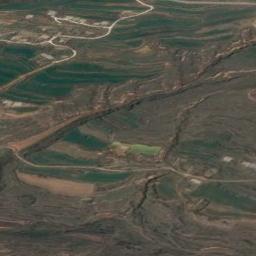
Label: terrace